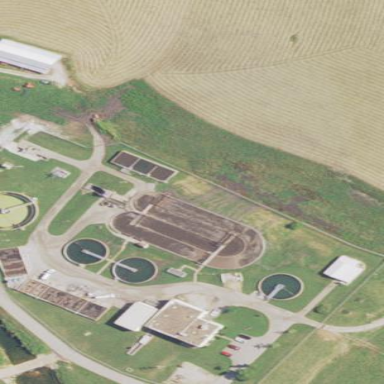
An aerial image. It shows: Wastewater plant.